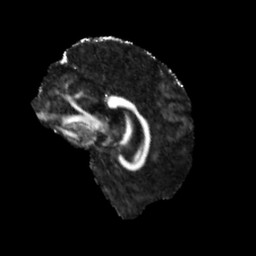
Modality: FA
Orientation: sagittal
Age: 67
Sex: male
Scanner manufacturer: siemens
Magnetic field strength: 3 T
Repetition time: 3.23 s
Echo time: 0.0892 s